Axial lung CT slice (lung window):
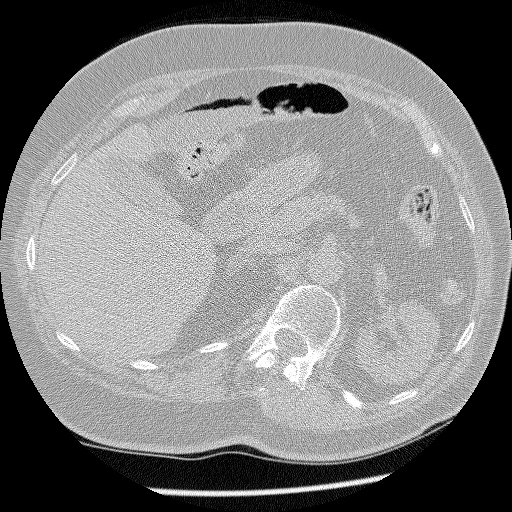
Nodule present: no